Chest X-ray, AP view. Patient: 57 years old, sex F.
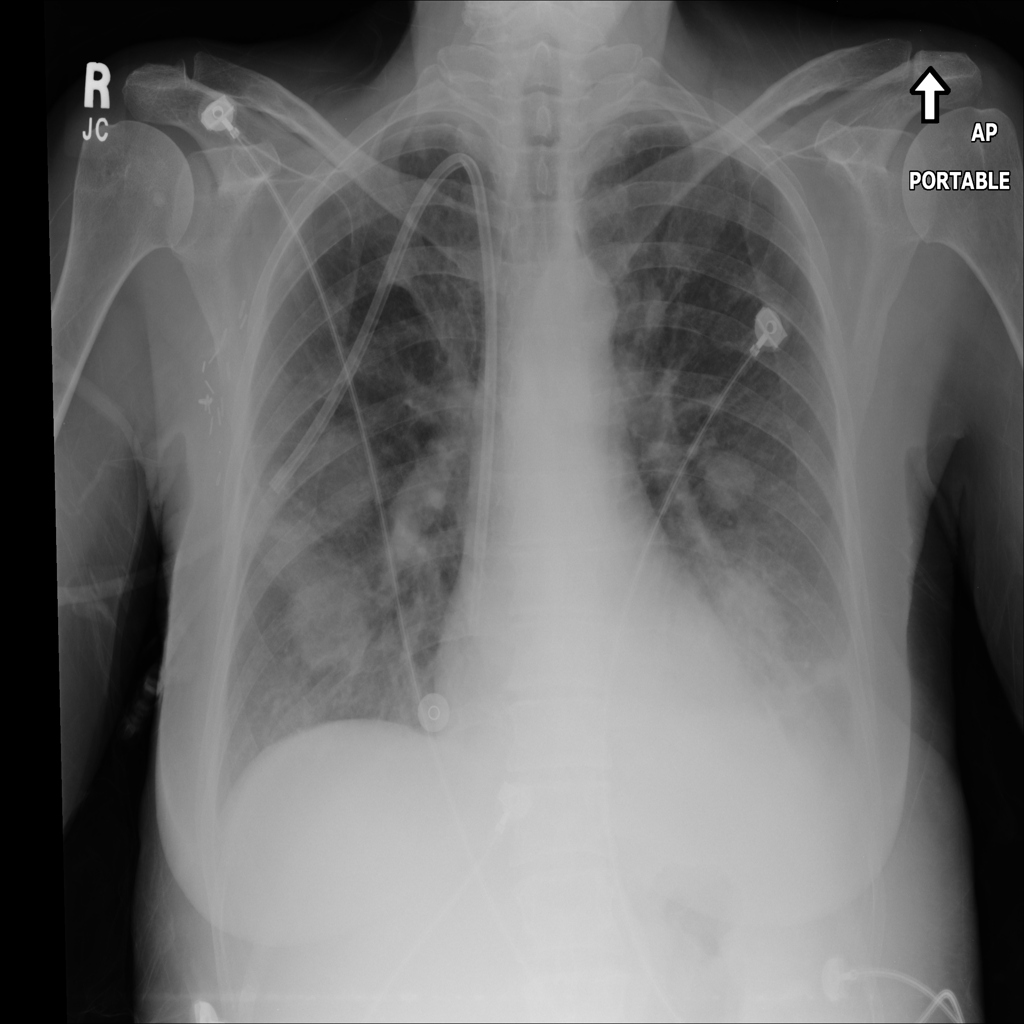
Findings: Effusion, Nodule